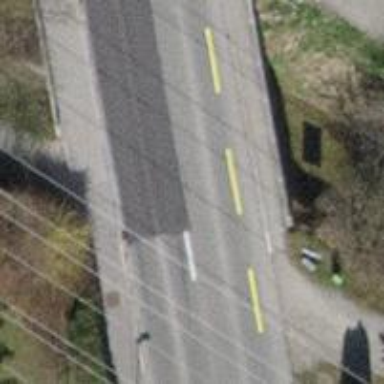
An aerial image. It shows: Secondary road over asphalt bridge with dedicated cycle lane on the left.